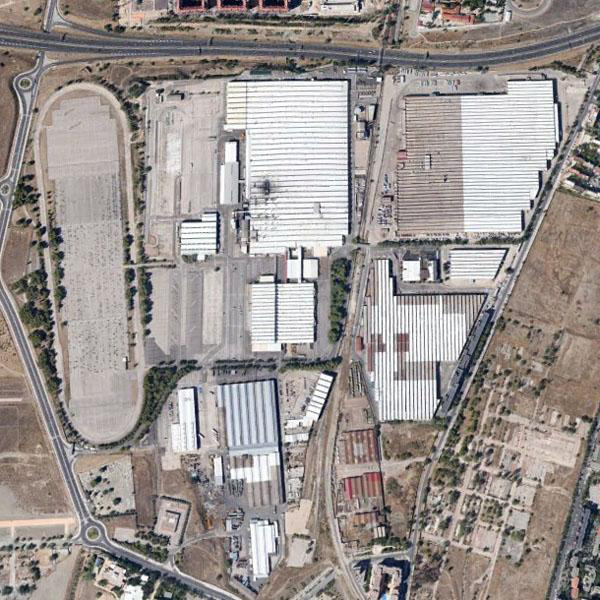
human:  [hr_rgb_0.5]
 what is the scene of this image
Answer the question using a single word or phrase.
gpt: industrial